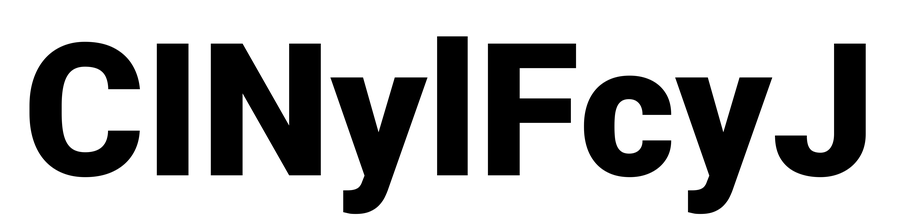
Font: Roboto_Black